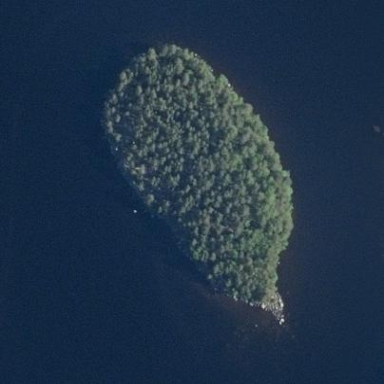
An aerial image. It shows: Island covered with woodland.